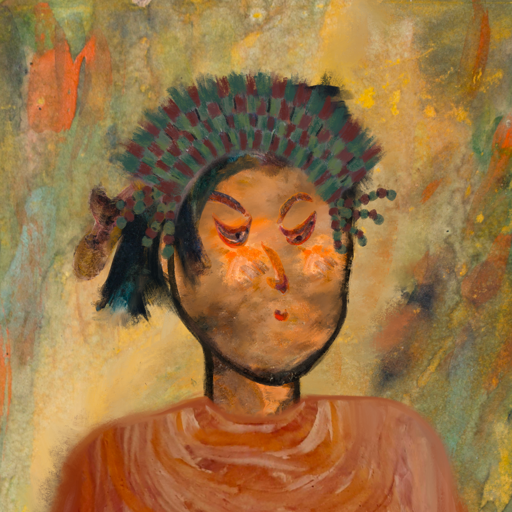
Background: Comrade, Head And Neck Side: Gypsy_Queen, Face Side: Hypocrite, Bust: Pious_Lady, Hair Side: Pipe, Head Accessory: After_Raid_Crown, Second Necklace: Blank, Necklace: Blank, Baby: Blank